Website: ulta-beauty
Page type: address-validator
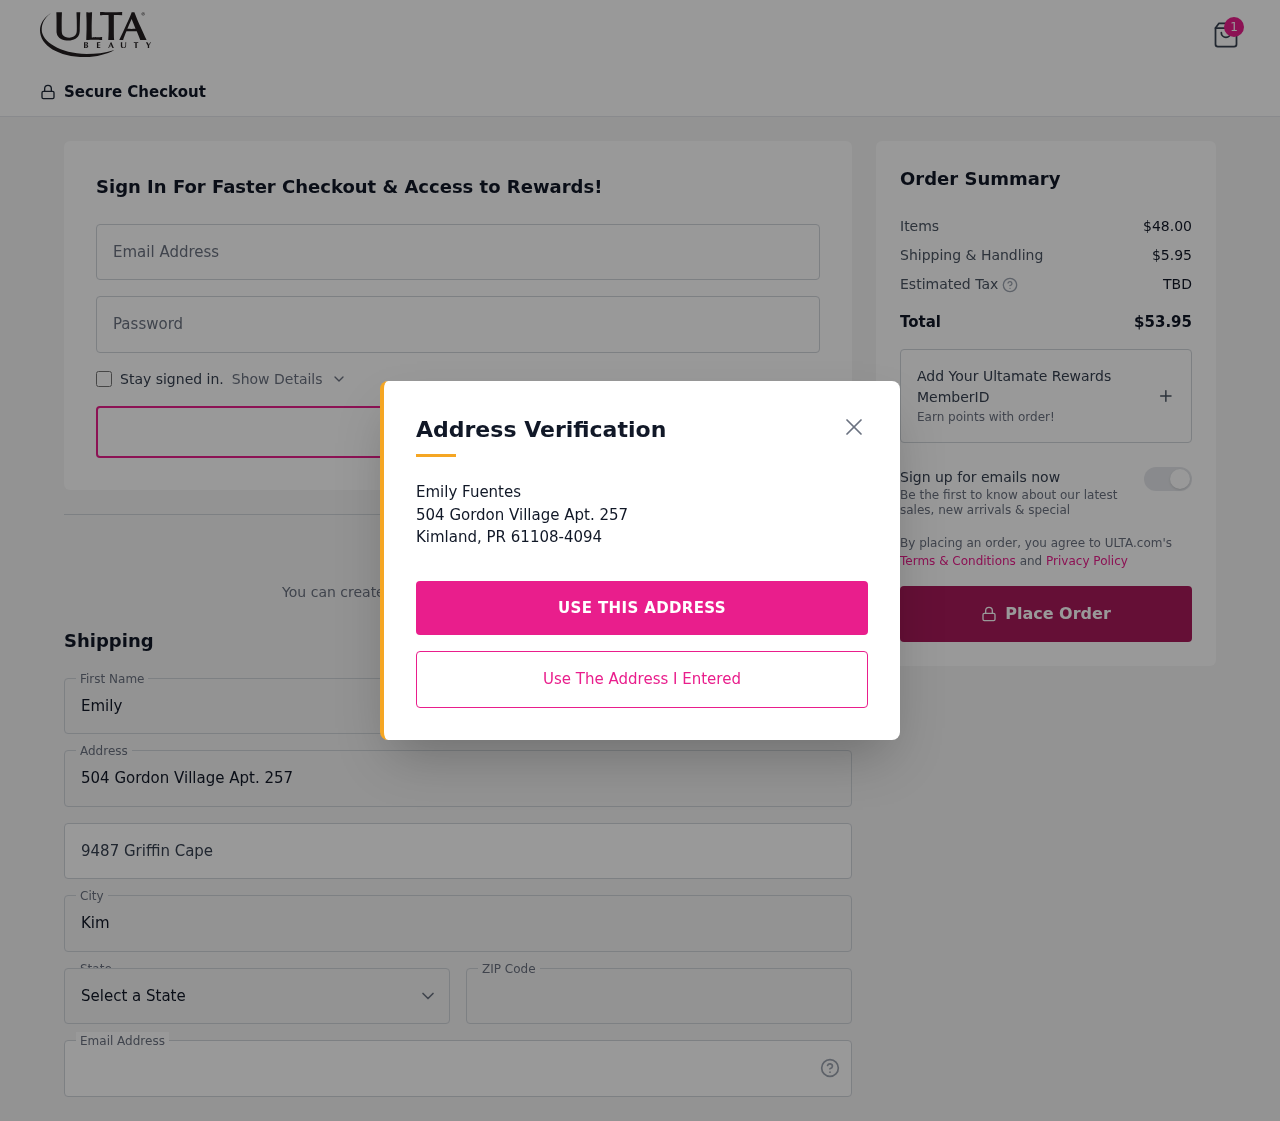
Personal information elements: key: PII_CITY
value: Kimland
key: PII_EMAIL
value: efuentes@hotmail.com
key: PII_FIRSTNAME
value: Emily
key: PII_LASTNAME
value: Fuentes
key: PII_POSTCODE
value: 61108
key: PII_STATE_ABBR
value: PR
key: PII_STREET
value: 504 Gordon Village Apt. 257
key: PII_STREET2
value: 504 Gordon Village Apt. 257
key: PII_STREET2
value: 9487 Griffin Cape
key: PII_FULLNAME2
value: Emily Fuentes
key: PII_CITY2
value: Kimland
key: PII_STATE_ABBR2
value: PR
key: PII_POSTCODE_FULL
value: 61108
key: PII_POSTCODE_EXT
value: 4094
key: PII_POSTCODE_NUMERIC
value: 61108
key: PII_POSTCODE_EXT_NUMERIC
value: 4094
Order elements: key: ORDER_NUM_ITEMS
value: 1
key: ORDER_SUBTOTAL
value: $48.00
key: ORDER_SHIPPING_COST
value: $5.95
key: ORDER_TOTAL
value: $53.95